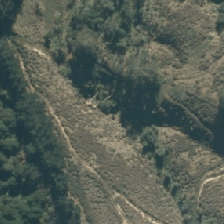
Land cover: broadleaved_indigenous_hardwood